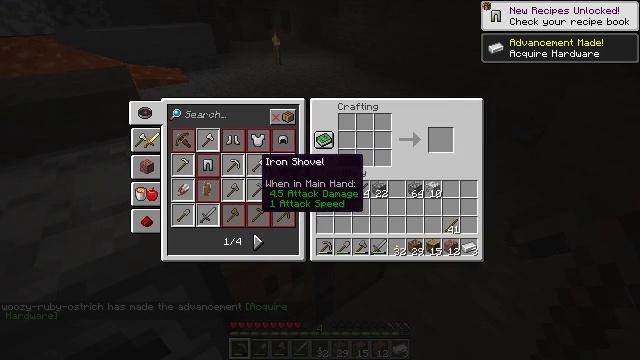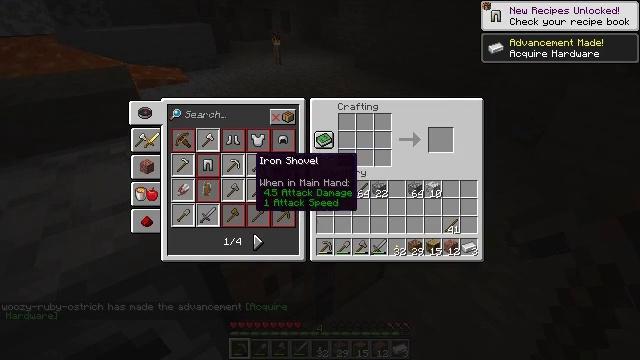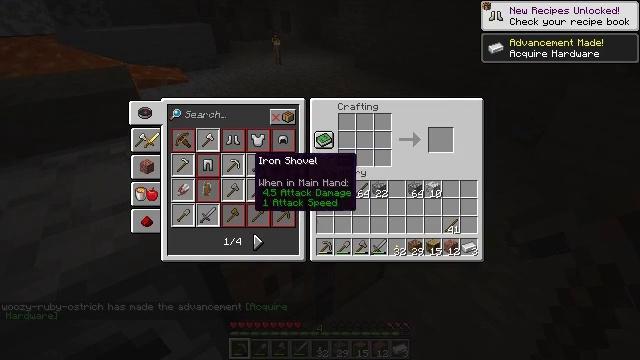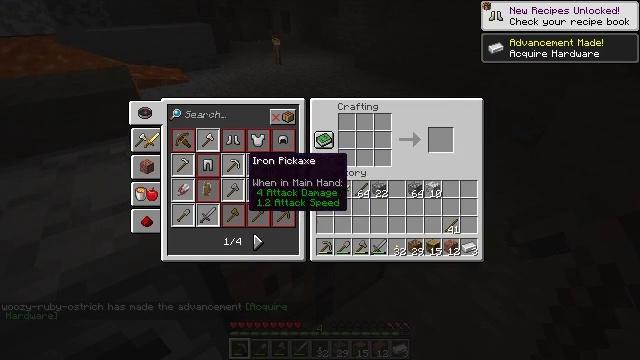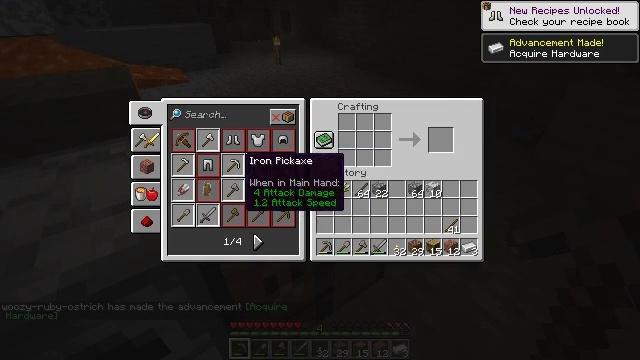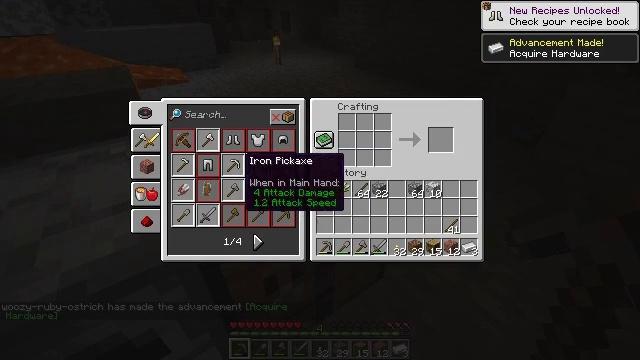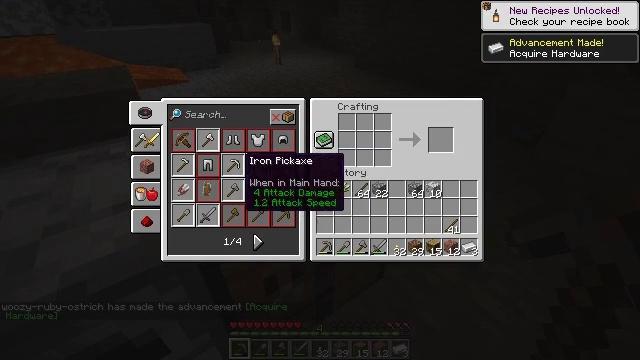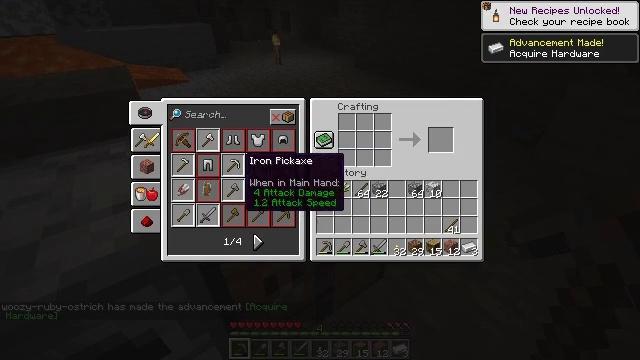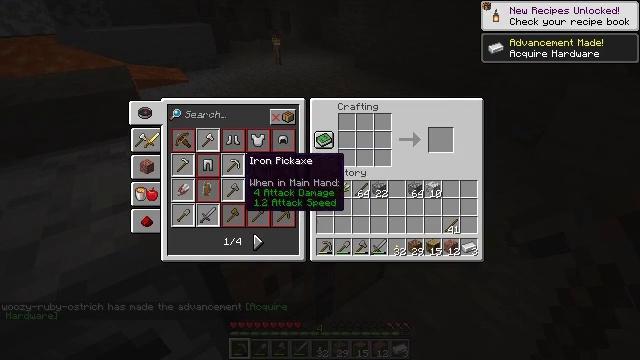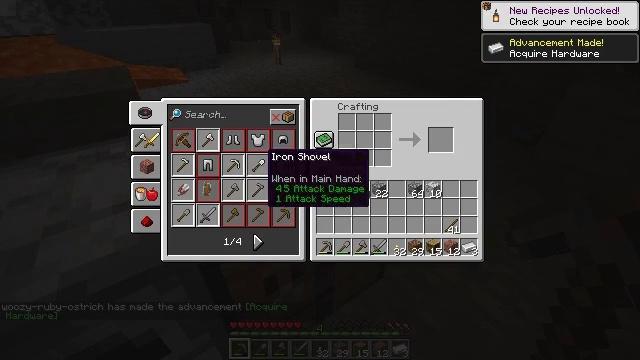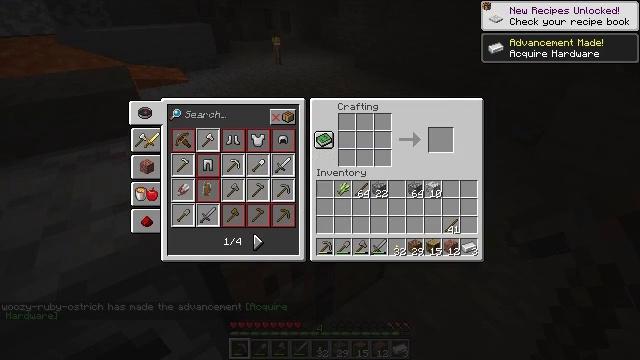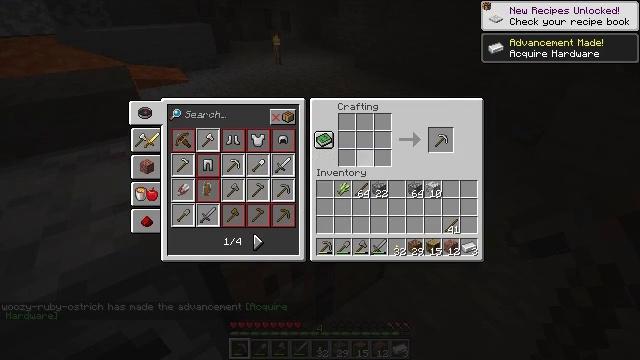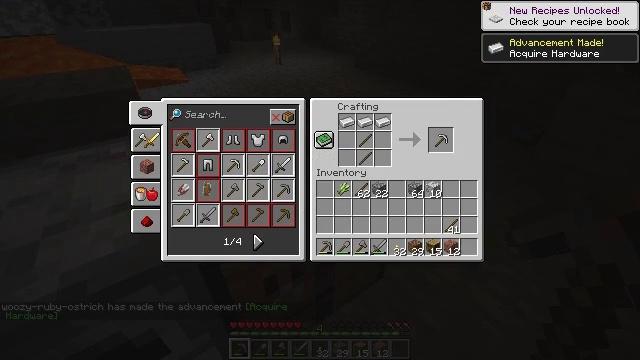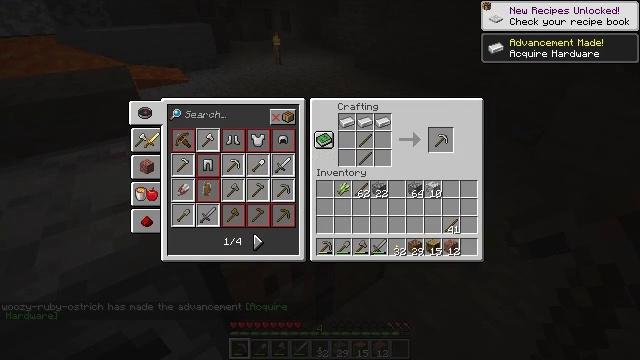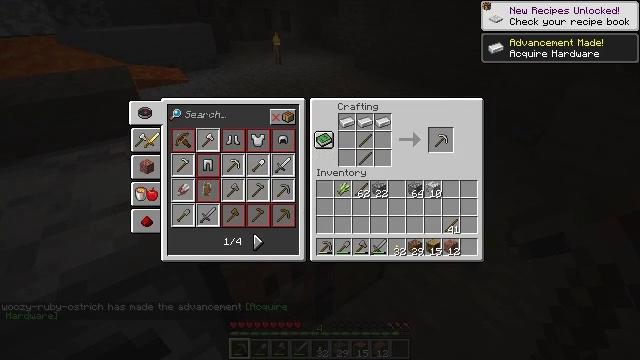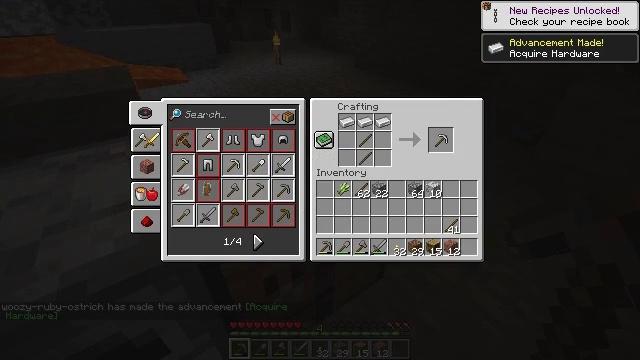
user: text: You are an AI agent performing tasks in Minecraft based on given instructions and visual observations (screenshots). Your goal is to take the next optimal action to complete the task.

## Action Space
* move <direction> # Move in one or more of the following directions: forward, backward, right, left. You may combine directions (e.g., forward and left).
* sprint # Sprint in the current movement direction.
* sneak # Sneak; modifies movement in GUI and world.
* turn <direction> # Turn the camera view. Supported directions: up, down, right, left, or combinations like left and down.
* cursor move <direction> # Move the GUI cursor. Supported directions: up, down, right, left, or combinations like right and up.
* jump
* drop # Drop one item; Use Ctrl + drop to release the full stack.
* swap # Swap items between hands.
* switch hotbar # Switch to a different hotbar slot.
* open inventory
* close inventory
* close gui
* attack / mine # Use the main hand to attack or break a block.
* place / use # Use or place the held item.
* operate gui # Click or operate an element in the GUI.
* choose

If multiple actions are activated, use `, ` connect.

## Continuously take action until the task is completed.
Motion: motion action
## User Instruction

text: Craft an iron pickaxe with 3 iron ingots and 2 sticks.
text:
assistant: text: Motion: no_op
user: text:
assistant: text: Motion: no_op
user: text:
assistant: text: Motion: no_op
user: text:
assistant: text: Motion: no_op
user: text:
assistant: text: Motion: no_op
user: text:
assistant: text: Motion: operate gui
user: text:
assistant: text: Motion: operate gui
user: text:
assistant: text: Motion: operate gui
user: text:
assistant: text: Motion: cursor move right
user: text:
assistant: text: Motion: cursor move right
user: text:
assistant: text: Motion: cursor move right
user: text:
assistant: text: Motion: cursor move right
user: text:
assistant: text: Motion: cursor move right
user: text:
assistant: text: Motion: no_op
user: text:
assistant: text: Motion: no_op
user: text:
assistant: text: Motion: no_op
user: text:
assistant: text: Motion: no_op
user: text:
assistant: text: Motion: no_op
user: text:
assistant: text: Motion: no_op
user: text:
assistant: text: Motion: no_op
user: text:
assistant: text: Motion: operate gui
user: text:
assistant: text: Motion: operate gui
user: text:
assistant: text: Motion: operate gui
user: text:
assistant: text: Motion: cursor move left and down
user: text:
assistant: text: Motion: cursor move left and down
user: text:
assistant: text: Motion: no_op